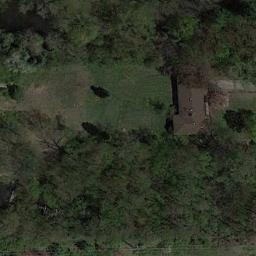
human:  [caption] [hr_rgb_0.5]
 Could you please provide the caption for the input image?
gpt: The sparse residential is on the grass next to some trees .

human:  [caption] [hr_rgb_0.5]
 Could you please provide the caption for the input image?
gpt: The room is surrounded by trees .

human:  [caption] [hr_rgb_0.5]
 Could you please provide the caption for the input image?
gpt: The sparse residential  is surrounded by trees .

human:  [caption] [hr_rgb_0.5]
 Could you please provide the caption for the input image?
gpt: Many green trees in sparse residential areas surrounded by grass .

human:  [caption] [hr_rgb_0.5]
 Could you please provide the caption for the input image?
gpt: A sparse residential area with many green trees and a brown building .